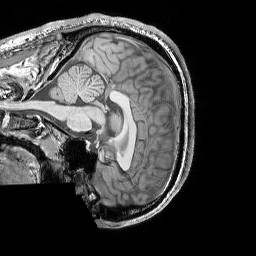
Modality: T1w
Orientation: sagittal
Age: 24
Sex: female
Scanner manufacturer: siemens
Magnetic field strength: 3 T
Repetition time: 1.9 s
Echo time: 0.00444 s